Interaction volume radius: 5 \u00c5
Interaction volume height: 20 \u00c5
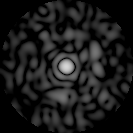
Disorder parameter: 0.8361